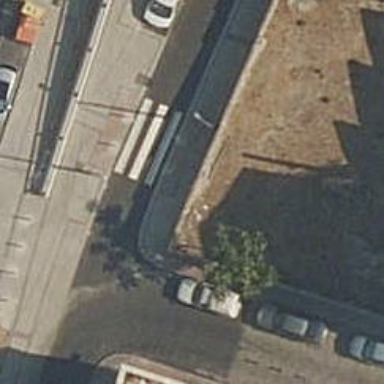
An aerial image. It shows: Uncontrolled crossing on the road.